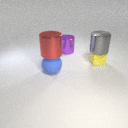
large red metal cylinder above large blue rubber sphere